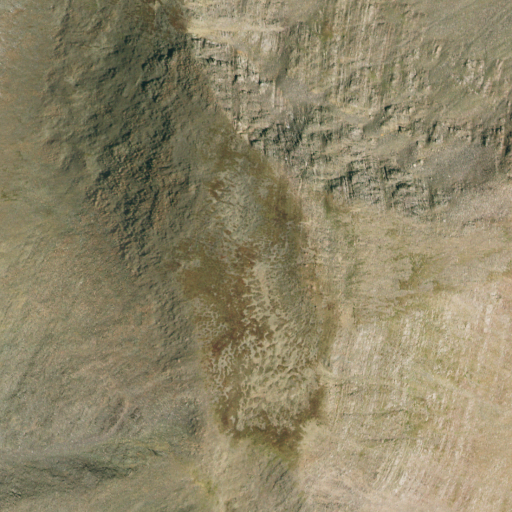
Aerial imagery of mountain in Colorado named Trinchera Peak containing barren land, grassland, and shrub